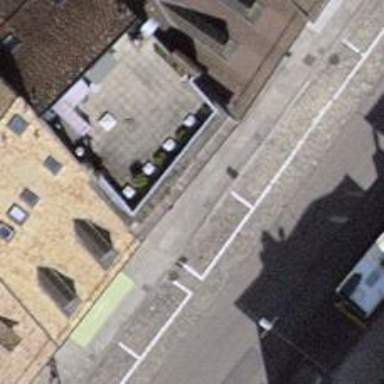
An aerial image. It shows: Pub.